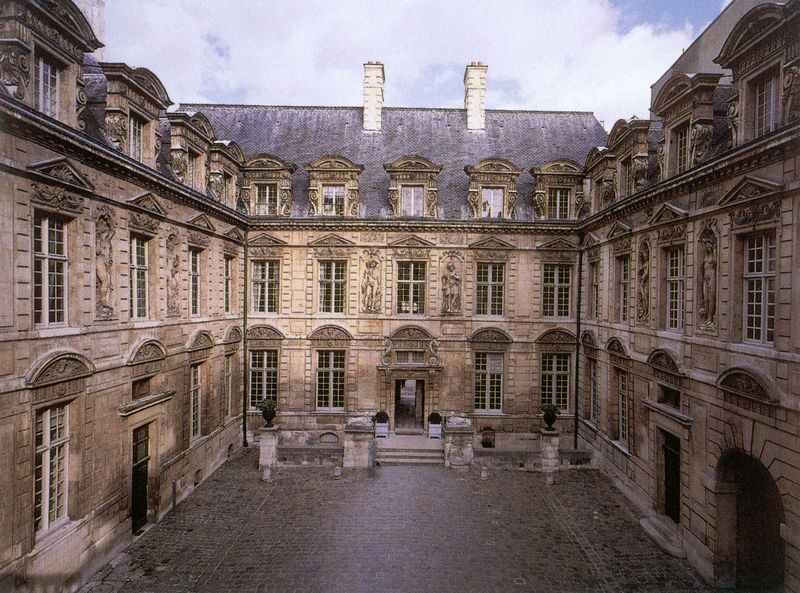
Titel: Hôtel Sully, Hof
Künstler: Jean Androuet du Cerceau
Standort: Paris
Institution: Hôtel Sully
Schlagwörter: blau, flügel, himmel, wolken, braun, fenster, frankreich, grau, paris, säulen, terasse, tür, blick, dach, gebäude, haus, schloss, wolke, beige, ornament, architektur, barock, sockel, stein, klassizismus, pflanze, pflanzen, renaissance, kamin, kamine, schornstein, skulptur, statue, blumenkübel, blumentopf, bogen, fassade, fassaden, pflaster, türen, dächer, giebel, schornsteine, sprossenfenster, tag, hof, platz, schlot, pilaster, figuren, rundbogen, treppe, treppen, hotel, ornamente, stuck, durchgang, stufe, stufen, tor, foto, fotografie, photographie, eingang, erker, nische, innenhof, türme, palast, palazzo, torbogen, dachfenster, gauben, mauerwerk, kopfsteinpflaster, pflasterstein, pflastersteine, plastersteine, fuck, photo, segmentbogen, dreiecksgiebel, portal, rustika, gesims, skulpturen, statuen, sandstein, farbfoto, spitzbögen, residenz, manierismus, rundbögen, freitreppe, dachgauben, einfahr, etagen, gaube, gaupen, ausgang, volute, louvre, fotographie, klassizistisch, bauwerk, palais, tympanon, nischen, ädikula, attika, zweigeschossig, durchfahrt, atrium, vorplatz, segmentgiebel, rustica, aedicula, fenstergiebel, gaupe, rundgiebel, buchsbaum, ehrenhof, flanken, gepflastert, buxbaum, figurennischen, sully, schlosshof, fenstergibel, dachgaupen, plattenrustika, plasterstein, dachgaupe, nischenskulptur